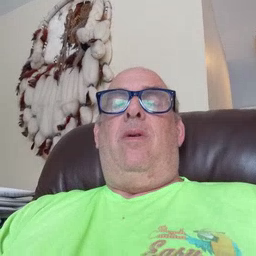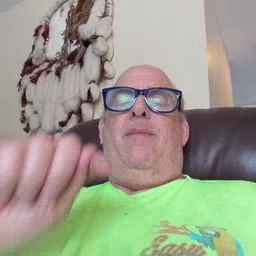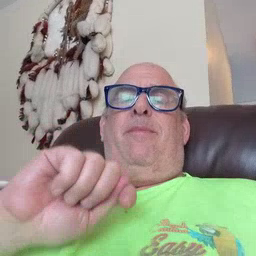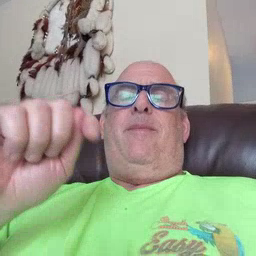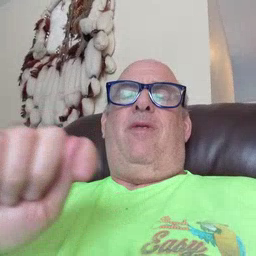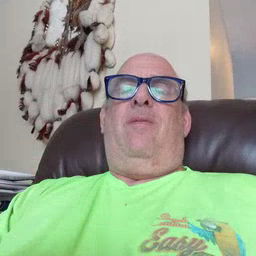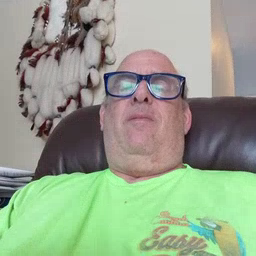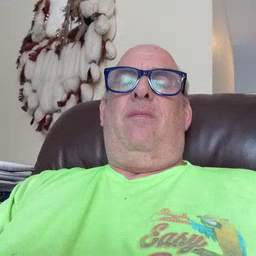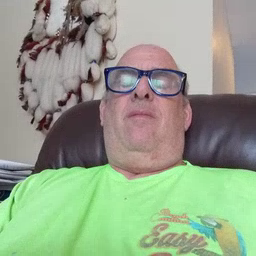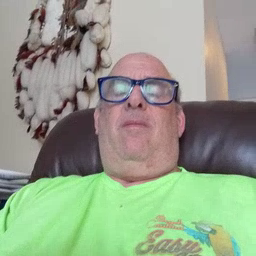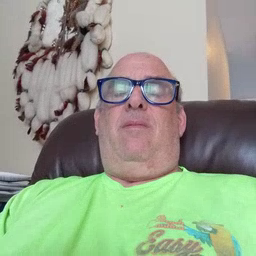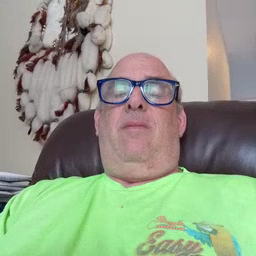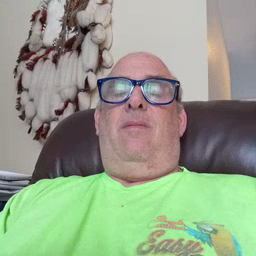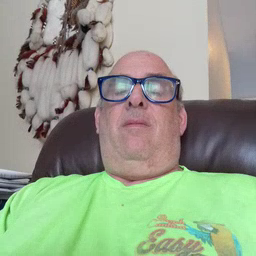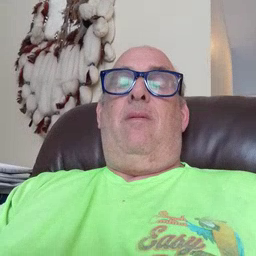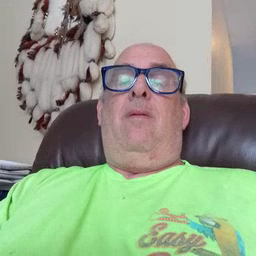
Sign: potty